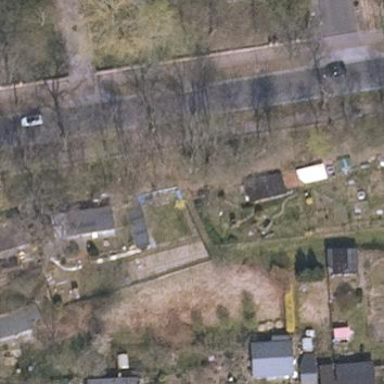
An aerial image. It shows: Plot in the allotments.